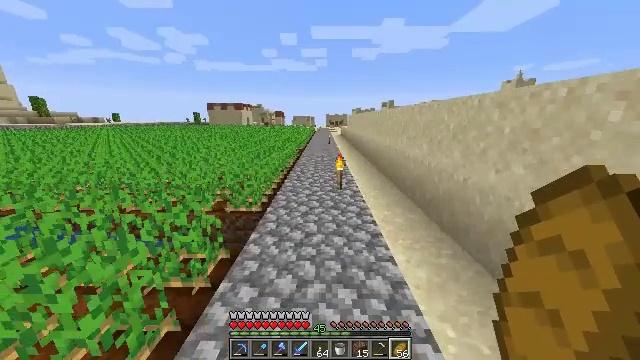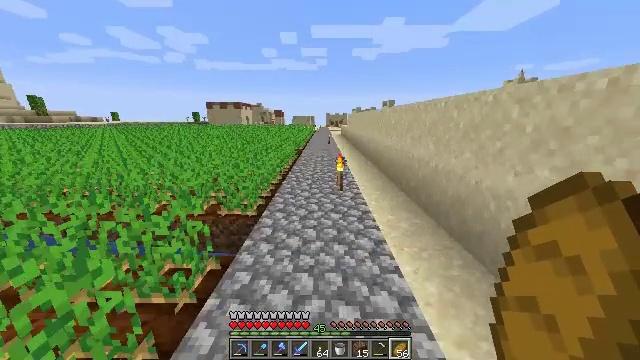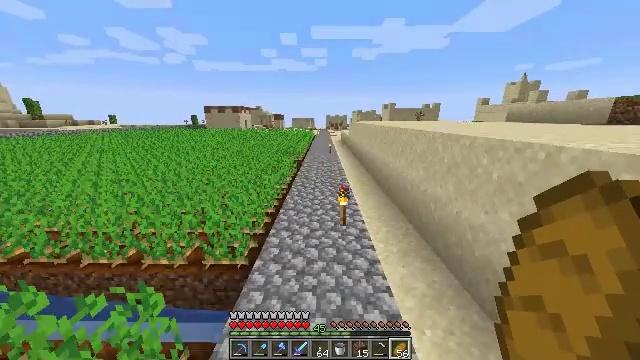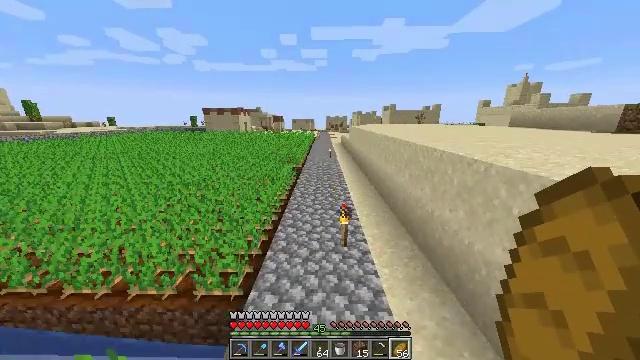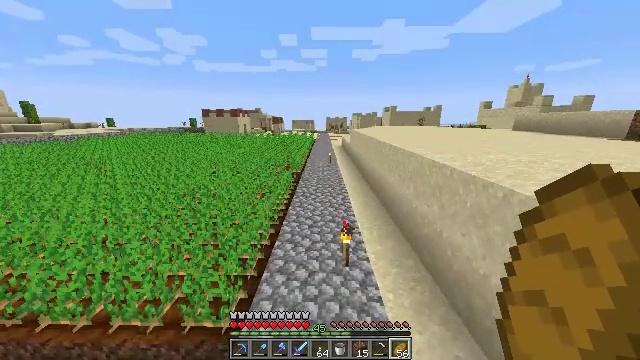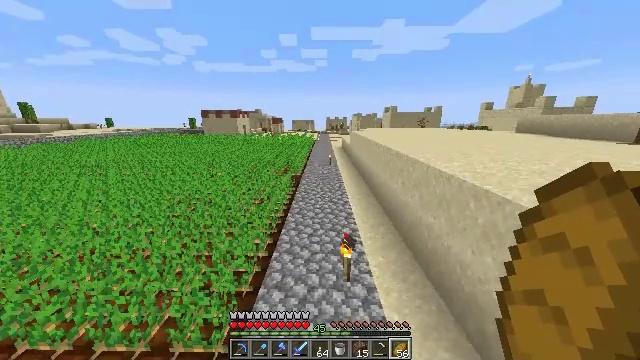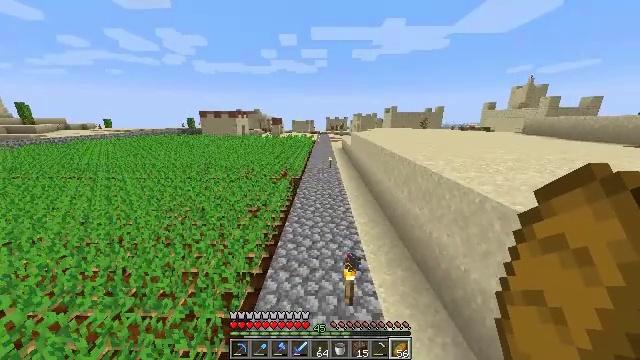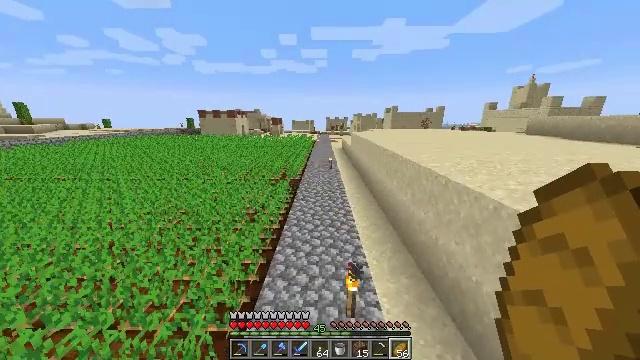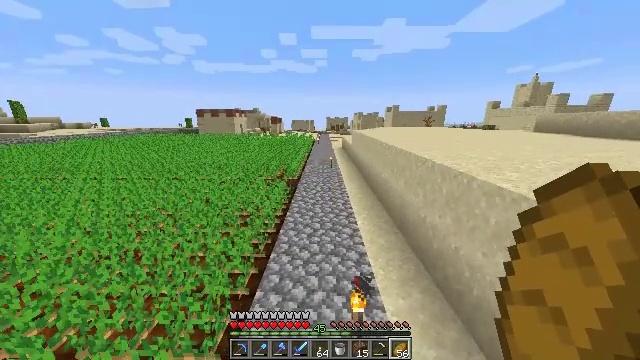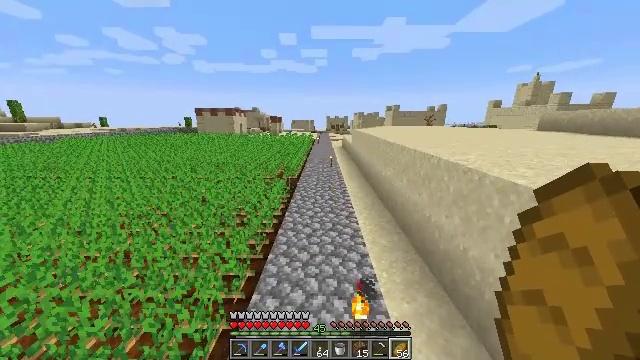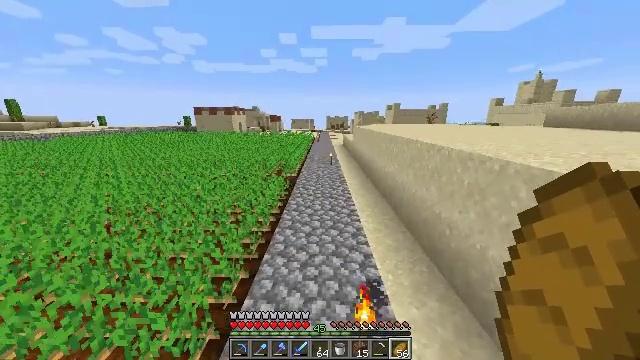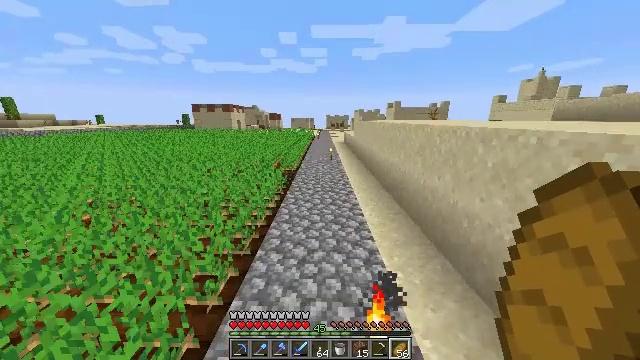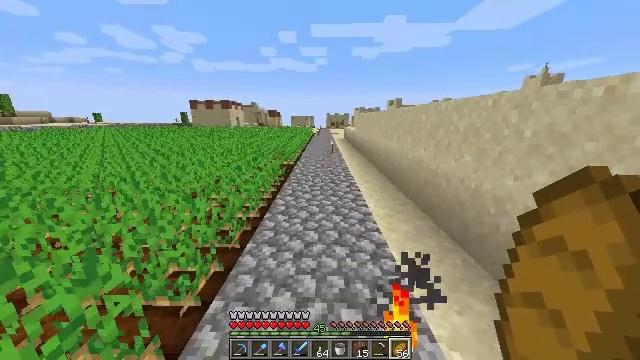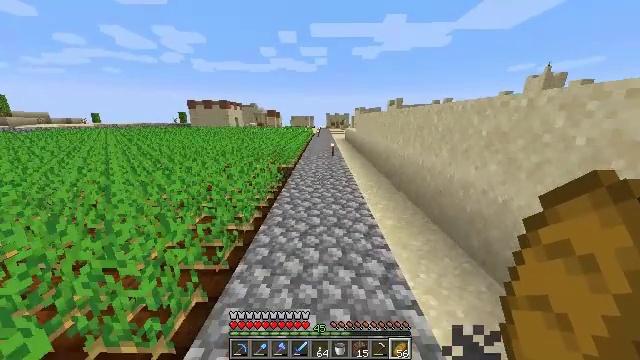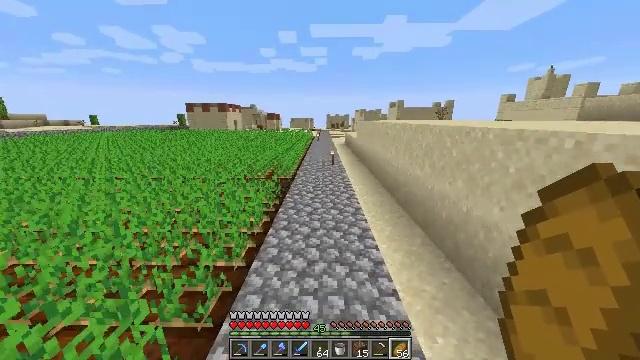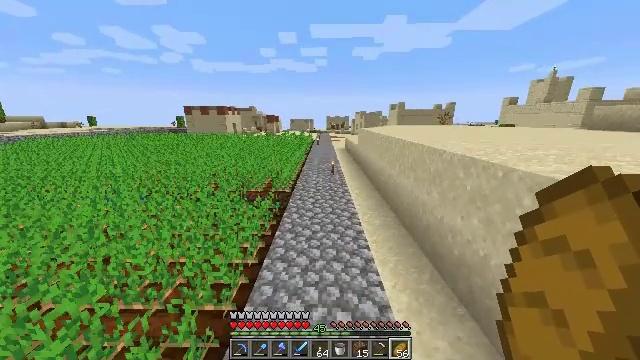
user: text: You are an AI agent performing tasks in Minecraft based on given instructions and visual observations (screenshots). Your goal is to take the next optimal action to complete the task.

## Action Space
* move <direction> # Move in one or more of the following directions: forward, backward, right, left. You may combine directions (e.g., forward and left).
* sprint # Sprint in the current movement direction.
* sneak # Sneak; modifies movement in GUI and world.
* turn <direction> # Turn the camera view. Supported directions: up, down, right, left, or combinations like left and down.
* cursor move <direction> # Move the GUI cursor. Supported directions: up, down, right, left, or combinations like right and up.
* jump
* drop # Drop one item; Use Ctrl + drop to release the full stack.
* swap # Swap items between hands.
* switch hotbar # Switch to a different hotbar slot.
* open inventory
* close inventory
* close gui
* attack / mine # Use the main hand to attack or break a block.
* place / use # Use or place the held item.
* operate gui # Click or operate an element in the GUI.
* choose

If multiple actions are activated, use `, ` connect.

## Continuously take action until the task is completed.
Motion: motion action
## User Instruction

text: Attack the lime bed to recycle it.
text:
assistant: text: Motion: move forward, sprint, jump
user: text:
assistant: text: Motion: move forward, sprint, jump
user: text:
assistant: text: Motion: move forward, sprint, jump
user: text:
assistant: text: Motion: move forward, sprint, jump
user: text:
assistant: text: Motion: move forward, sprint, jump
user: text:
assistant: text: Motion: move forward, sprint, jump
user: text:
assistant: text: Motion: move forward, sprint, jump
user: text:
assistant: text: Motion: move forward, sprint, jump
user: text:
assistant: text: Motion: move forward, sprint, jump
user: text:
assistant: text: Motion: move forward, sprint, jump
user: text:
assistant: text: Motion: move forward, sprint, jump
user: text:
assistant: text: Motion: move forward, sprint, jump
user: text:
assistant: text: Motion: move forward, sprint, jump
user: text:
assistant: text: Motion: move forward, sprint, jump
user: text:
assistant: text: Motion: move forward, sprint, jump
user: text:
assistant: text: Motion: move forward, sprint, jump
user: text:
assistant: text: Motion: move forward, sprint, jump
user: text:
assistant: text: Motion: move forward, sprint, jump
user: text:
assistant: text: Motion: move forward, sprint, jump
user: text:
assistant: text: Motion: move forward, sprint, jump
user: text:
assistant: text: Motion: move forward, sprint, jump
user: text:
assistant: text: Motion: move forward, sprint, jump
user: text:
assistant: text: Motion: move forward, sprint, jump
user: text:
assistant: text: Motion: move forward, sprint, jump
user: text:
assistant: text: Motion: move forward, sprint, jump
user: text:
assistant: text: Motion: move forward, sprint, jump
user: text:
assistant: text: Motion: move forward, sprint, jump
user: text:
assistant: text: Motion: move forward, sprint, jump
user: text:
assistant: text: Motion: move forward, sprint, jump
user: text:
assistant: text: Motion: move forward, sprint, jump